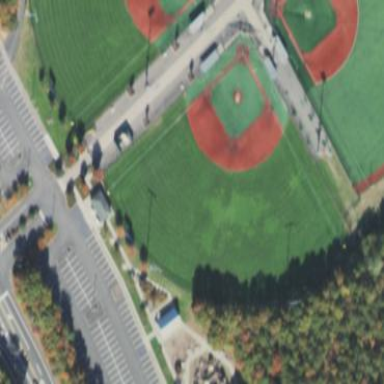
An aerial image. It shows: Baseball pitch for leisure land.